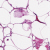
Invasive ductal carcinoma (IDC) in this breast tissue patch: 0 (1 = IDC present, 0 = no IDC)